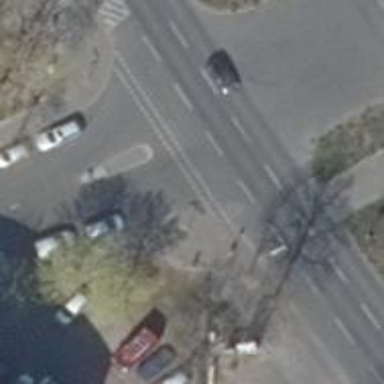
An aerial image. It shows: Footway located on traffic island.